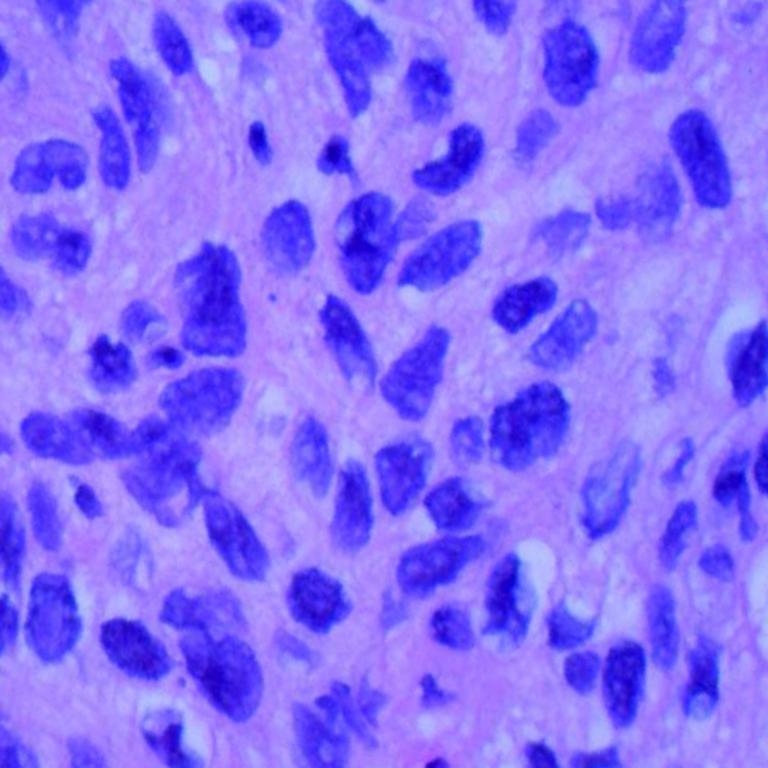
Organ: lung
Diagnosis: squamous carcinomas